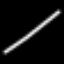
Label: line